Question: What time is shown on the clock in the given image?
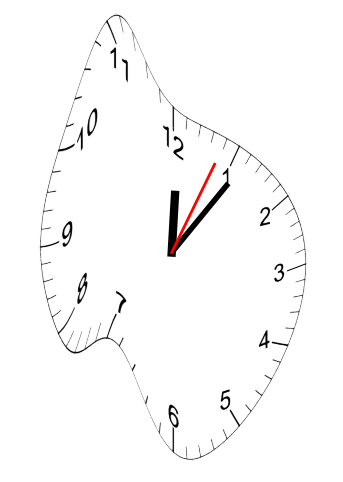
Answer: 12:06:04